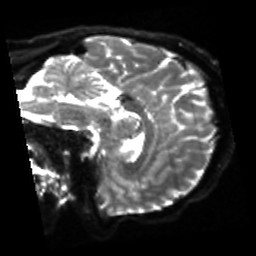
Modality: sbref
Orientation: sagittal
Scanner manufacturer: siemens
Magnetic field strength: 3 T
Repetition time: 4 s
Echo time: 0.0594 s